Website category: university
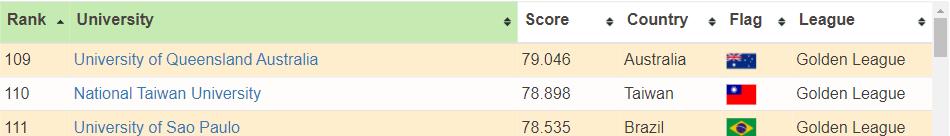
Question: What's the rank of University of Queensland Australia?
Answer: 109

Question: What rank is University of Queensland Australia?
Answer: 109

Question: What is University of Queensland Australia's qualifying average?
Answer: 109

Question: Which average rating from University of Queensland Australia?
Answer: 109

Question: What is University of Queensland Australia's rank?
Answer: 109

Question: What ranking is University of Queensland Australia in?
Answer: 109

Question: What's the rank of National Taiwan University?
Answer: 110

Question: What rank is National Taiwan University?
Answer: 110

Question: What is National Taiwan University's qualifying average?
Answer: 110

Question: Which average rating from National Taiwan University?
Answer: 110

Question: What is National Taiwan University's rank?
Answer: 110

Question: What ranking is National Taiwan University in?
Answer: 110

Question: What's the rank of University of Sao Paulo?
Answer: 111

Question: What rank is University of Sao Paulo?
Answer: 111

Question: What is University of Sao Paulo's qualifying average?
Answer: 111

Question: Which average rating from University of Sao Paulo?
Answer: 111

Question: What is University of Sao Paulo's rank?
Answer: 111

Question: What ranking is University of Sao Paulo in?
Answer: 111

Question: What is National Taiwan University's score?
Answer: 78.898

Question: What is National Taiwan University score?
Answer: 78.898

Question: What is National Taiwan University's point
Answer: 78.898

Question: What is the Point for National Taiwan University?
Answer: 78.898

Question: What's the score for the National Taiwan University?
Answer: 78.898

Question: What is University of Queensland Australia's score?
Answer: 79.046

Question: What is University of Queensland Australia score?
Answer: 79.046

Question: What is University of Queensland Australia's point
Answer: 79.046

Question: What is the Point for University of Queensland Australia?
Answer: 79.046

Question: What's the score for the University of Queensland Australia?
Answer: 79.046

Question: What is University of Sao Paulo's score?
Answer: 78.535

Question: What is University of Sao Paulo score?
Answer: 78.535

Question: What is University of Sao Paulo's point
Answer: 78.535

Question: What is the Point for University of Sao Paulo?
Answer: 78.535

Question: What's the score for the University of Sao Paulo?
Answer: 78.535

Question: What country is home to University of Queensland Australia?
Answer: Australia

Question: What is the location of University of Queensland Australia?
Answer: Australia

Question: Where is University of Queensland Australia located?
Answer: Australia

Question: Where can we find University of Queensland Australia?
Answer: Australia

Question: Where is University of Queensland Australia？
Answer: Australia

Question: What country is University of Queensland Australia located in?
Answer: Australia

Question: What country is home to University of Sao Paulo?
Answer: Brazil

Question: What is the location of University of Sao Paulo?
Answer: Brazil

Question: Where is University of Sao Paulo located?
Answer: Brazil

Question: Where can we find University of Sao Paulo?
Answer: Brazil

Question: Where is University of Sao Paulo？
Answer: Brazil

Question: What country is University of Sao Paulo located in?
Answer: Brazil

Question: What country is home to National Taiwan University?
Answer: Taiwan

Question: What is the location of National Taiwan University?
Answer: Taiwan

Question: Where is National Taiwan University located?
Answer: Taiwan

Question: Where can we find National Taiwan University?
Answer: Taiwan

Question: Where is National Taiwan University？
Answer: Taiwan

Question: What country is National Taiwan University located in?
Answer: Taiwan

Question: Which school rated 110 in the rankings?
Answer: National Taiwan University

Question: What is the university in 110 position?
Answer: National Taiwan University

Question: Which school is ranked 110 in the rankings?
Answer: National Taiwan University

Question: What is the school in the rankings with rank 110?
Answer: National Taiwan University

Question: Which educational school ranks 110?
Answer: National Taiwan University

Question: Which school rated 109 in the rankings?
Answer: University of Queensland Australia

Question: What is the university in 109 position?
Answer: University of Queensland Australia

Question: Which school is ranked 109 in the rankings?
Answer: University of Queensland Australia

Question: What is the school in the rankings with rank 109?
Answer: University of Queensland Australia

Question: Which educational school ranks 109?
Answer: University of Queensland Australia

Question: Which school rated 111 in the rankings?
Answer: University of Sao Paulo

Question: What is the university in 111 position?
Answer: University of Sao Paulo

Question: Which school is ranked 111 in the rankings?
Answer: University of Sao Paulo